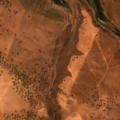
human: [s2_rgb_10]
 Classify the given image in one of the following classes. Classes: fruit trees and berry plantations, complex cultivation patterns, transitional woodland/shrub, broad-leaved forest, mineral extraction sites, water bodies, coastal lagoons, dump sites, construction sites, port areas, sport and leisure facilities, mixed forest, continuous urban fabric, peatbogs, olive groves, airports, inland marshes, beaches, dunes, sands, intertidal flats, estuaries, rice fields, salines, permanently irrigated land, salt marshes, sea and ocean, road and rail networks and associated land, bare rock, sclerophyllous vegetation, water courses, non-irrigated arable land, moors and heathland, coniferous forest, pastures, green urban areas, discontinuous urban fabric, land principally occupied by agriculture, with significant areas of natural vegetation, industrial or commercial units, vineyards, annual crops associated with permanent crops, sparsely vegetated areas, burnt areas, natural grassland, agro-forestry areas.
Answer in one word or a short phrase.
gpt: non-irrigated arable land, agro-forestry areas, water bodies